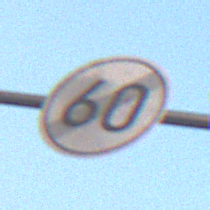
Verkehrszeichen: EndeGeschwindigkeit60
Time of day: SunriseSunset
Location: Outdoor (Nature)
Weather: Clear
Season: NotSpecified
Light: Natural